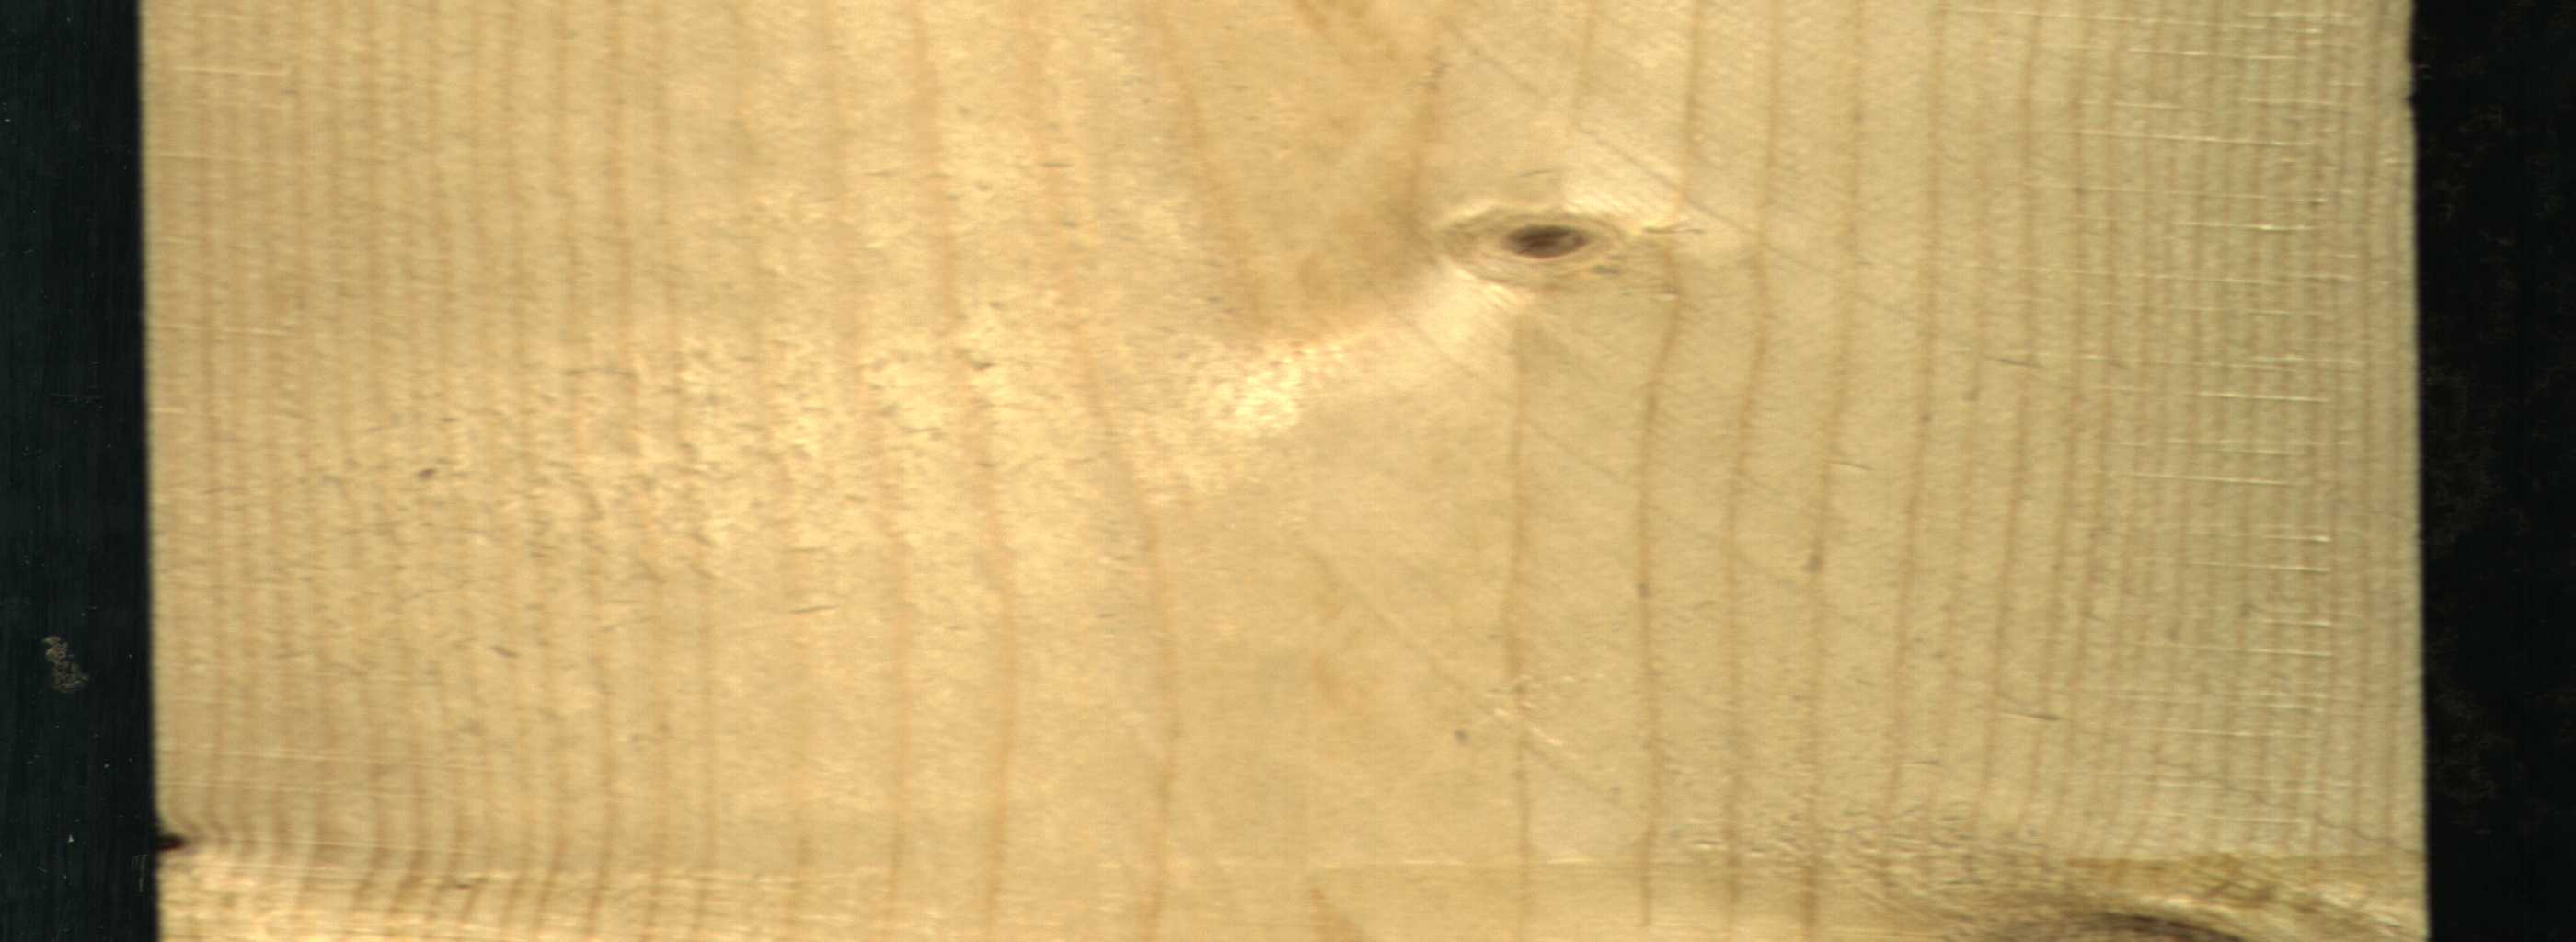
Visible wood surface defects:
Knot_missing
Live_Knot
Live_Knot